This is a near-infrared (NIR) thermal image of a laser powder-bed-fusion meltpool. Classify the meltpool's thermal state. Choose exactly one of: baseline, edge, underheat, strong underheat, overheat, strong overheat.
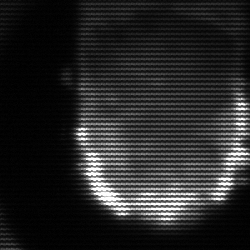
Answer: baseline